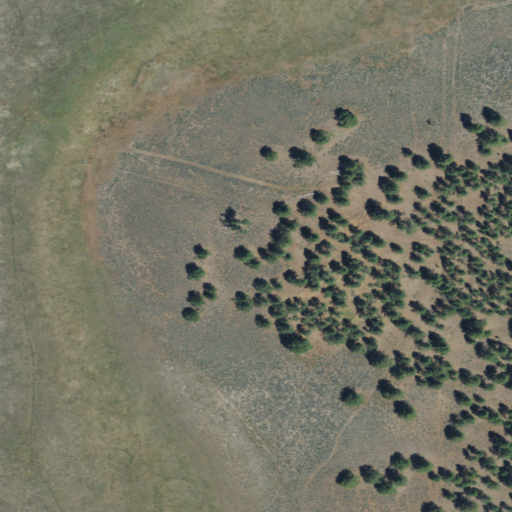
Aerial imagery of cape in Oregon named Sagebrush Point containing herbaceous wetlands, shrub, evergreen forest, and woody wetlands